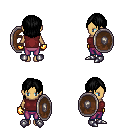
a pixel art fantasy rpg character, female body template, human, tanned skin, maroon sleeveless shirt, magenta pants, black long bangs hairstyle, gold gloves, metal boots, shield, four views (front, back, left, right), 2x2 character sprite sheet, small pixel art, hard edges, no anti-aliasing